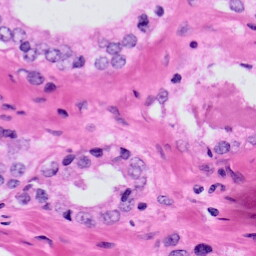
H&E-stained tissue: Prostate